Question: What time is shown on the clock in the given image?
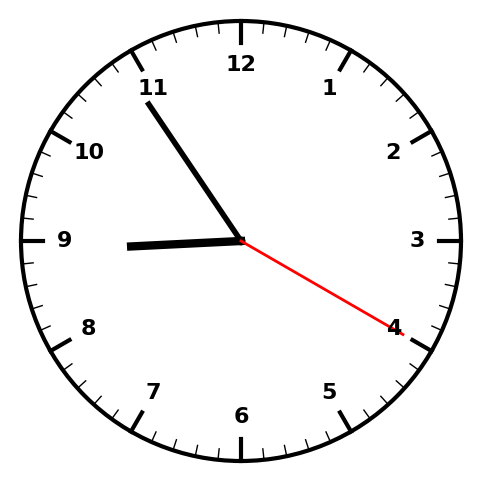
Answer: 08:54:20